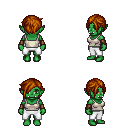
a pixel art fantasy rpg character, female body template, orc, green skin, white pirate shirt, white pants, brunette pixie cut hairstyle, leather bracers, four views (front, back, left, right), 2x2 character sprite sheet, small pixel art, hard edges, no anti-aliasing